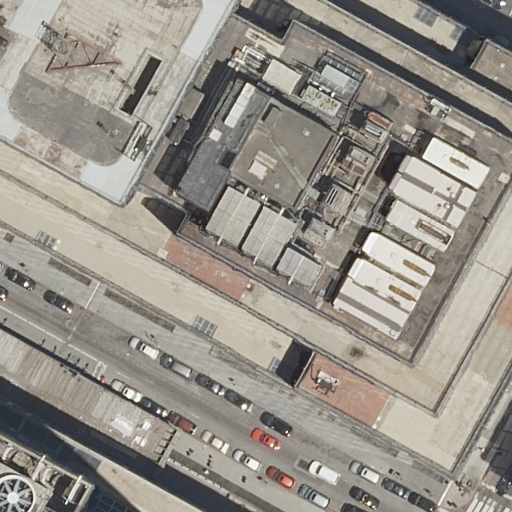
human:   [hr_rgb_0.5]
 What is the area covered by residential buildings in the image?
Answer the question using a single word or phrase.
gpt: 0m2

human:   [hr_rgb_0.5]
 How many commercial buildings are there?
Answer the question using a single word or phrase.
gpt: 2

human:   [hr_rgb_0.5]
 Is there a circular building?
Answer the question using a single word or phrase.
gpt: no

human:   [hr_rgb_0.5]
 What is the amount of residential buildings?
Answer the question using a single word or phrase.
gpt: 0

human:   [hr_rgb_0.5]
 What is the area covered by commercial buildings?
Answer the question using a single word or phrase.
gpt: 7483m2

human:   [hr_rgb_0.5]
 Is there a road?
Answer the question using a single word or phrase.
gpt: yes

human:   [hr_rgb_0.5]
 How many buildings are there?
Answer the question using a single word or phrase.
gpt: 2

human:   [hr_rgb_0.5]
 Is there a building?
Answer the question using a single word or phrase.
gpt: yes

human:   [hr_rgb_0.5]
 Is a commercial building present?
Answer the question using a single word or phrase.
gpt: yes

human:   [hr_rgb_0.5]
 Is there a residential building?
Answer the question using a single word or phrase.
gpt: no

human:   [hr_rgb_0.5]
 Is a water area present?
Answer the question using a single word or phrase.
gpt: no

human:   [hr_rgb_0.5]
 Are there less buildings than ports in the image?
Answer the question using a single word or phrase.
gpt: no

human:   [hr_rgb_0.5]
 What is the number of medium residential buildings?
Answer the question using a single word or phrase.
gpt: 0

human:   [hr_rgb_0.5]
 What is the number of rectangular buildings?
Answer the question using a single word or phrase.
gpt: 2

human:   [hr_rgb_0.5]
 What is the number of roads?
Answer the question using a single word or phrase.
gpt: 1

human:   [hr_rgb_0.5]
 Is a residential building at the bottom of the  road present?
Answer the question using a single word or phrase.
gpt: no

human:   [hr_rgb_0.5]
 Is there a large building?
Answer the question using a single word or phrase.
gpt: yes

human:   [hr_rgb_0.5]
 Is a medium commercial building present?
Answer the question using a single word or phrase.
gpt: yes

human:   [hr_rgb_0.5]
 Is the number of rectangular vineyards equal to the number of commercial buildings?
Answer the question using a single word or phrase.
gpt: no

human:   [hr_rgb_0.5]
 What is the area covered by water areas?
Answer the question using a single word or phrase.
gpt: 0m2

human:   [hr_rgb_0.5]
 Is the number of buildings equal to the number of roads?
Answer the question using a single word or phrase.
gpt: no

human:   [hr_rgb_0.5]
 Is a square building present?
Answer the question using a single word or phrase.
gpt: no

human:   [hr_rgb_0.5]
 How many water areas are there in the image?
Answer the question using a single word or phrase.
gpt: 0

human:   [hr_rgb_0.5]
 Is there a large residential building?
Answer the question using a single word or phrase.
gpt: no

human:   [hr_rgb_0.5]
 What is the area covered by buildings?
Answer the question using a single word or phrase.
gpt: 7483m2

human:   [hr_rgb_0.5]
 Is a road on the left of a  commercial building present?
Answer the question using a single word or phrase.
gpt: no

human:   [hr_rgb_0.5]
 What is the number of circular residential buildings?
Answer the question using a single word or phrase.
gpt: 0

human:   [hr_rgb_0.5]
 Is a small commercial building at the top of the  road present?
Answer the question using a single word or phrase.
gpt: no

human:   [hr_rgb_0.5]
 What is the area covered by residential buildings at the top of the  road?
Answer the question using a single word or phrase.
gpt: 0m2

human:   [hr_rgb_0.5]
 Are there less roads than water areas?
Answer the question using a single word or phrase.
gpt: no

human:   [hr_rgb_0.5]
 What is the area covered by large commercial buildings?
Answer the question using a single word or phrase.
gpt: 6983m2

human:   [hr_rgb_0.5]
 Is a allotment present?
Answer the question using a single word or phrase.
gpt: no

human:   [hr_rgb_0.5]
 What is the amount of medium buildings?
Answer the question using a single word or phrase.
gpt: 1

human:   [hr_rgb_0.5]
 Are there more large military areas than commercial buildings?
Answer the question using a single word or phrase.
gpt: no

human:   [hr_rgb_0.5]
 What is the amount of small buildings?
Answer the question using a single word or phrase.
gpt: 0

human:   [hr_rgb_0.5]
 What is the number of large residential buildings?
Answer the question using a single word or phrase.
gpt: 0

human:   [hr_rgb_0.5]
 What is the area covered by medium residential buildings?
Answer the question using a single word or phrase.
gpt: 0m2

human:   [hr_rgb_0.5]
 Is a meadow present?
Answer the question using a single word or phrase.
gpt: no

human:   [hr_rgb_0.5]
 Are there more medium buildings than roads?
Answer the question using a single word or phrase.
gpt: no

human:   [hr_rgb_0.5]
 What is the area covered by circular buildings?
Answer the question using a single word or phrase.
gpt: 0m2

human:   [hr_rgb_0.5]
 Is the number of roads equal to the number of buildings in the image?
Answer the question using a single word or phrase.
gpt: no

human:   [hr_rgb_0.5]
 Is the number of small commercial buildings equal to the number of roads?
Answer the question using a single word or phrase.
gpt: no

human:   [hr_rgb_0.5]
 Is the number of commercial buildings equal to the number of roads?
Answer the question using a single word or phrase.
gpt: no

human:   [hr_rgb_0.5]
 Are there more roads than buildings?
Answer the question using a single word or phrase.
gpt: no

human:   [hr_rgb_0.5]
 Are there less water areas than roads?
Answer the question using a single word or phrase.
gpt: yes

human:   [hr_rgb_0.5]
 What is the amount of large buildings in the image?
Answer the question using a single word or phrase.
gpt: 1

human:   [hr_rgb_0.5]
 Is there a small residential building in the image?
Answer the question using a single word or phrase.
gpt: no

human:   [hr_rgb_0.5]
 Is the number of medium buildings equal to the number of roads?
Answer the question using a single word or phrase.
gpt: yes

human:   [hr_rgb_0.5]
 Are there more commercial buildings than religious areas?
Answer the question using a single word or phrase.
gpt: yes

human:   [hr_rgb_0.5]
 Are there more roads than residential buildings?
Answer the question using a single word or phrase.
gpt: yes

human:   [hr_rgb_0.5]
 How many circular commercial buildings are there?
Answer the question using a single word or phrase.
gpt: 0

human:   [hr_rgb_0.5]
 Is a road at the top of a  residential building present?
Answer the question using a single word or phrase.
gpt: no

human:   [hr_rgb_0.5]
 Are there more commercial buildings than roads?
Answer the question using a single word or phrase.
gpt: yes

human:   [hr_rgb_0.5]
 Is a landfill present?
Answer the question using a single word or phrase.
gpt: no

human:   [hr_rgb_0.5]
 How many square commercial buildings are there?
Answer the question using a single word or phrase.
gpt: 0

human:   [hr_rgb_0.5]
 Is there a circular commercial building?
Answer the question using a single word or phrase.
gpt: no

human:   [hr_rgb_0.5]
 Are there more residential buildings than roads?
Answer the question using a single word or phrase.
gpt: no

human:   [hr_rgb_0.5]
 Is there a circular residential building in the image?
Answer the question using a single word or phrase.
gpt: no

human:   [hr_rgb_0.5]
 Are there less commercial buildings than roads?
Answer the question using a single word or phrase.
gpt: no

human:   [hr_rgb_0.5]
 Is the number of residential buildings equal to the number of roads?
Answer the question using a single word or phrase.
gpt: no

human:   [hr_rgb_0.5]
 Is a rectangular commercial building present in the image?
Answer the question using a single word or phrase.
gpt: yes

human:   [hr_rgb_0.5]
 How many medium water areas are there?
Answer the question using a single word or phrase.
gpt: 0

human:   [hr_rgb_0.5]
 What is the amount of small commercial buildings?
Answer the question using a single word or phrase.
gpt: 0

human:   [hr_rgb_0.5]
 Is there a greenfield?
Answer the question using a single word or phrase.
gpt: no